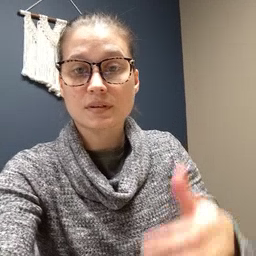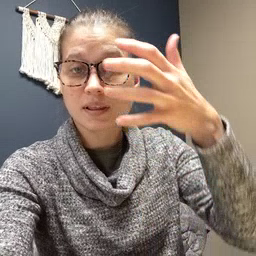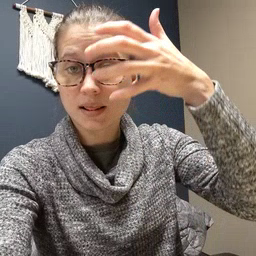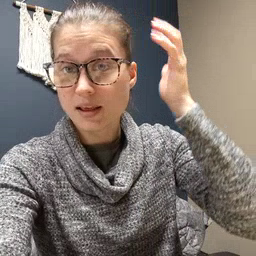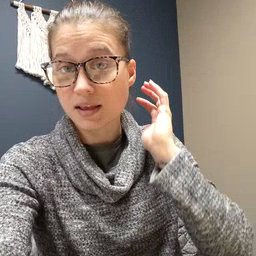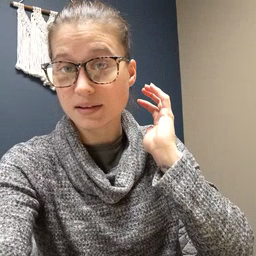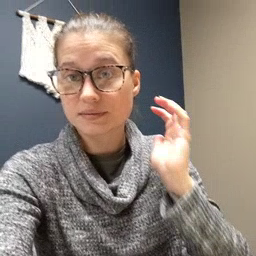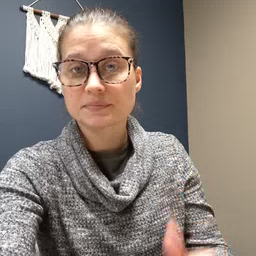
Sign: lion